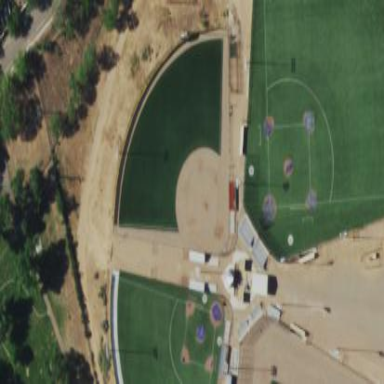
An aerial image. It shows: Baseball pitch for leisure and sports activities.